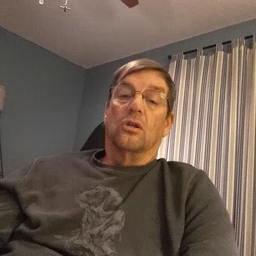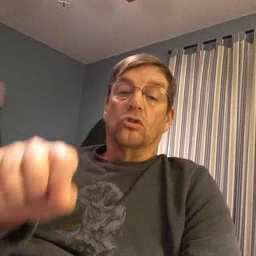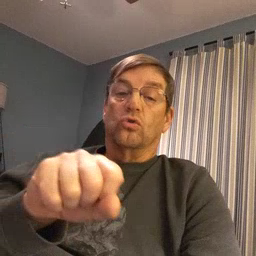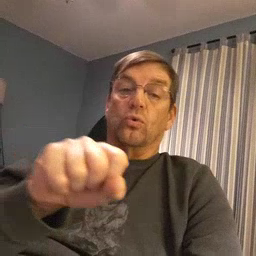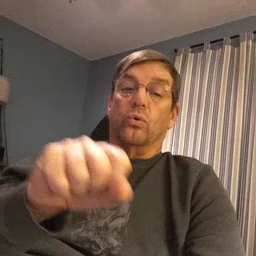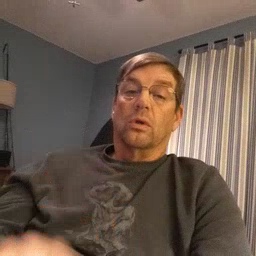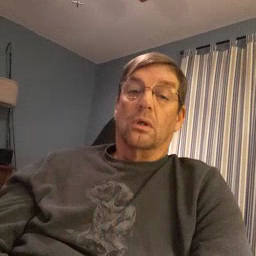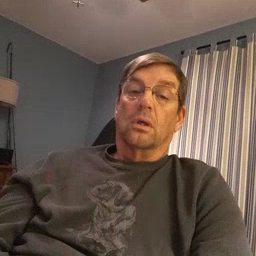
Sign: shoe